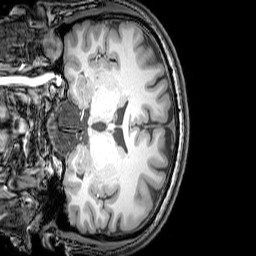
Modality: T1w
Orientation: coronal
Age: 25
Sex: male
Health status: healthy
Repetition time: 0.081 s
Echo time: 0.037 s